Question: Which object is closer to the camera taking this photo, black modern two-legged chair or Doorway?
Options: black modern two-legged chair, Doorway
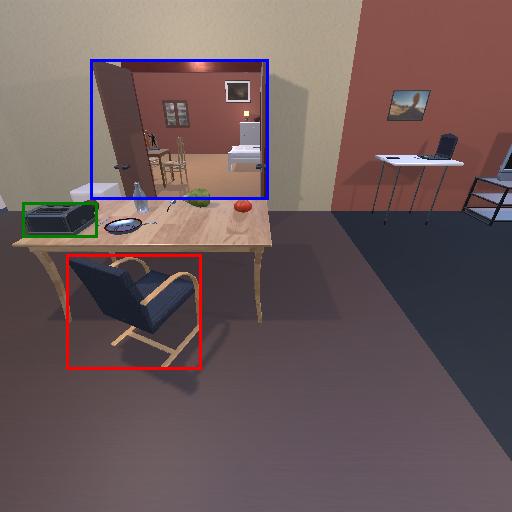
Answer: black modern two-legged chair